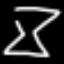
Label: hourglass